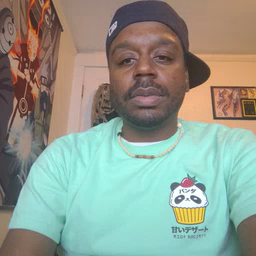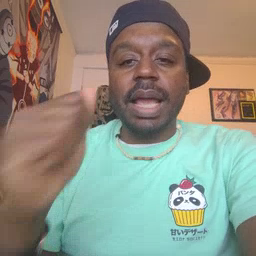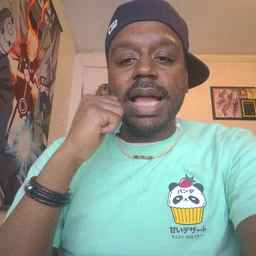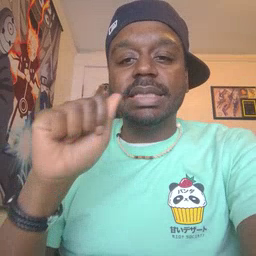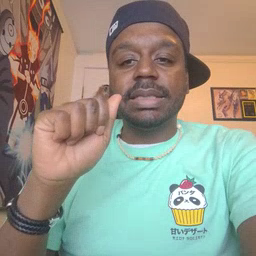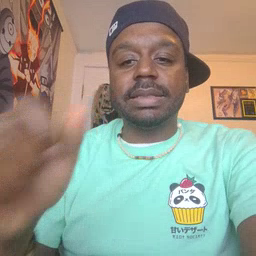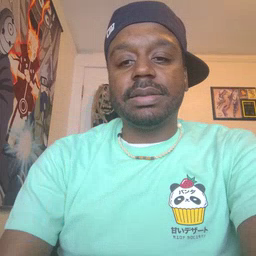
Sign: aunt